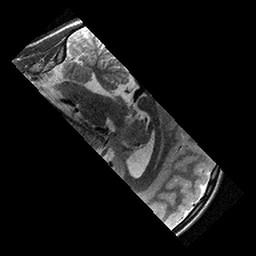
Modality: T2w
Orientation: sagittal
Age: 11
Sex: male
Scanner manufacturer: siemens
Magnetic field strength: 3 T
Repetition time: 9.23 s
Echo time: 0.067 s